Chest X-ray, AP view. Patient: 59 years old, sex F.
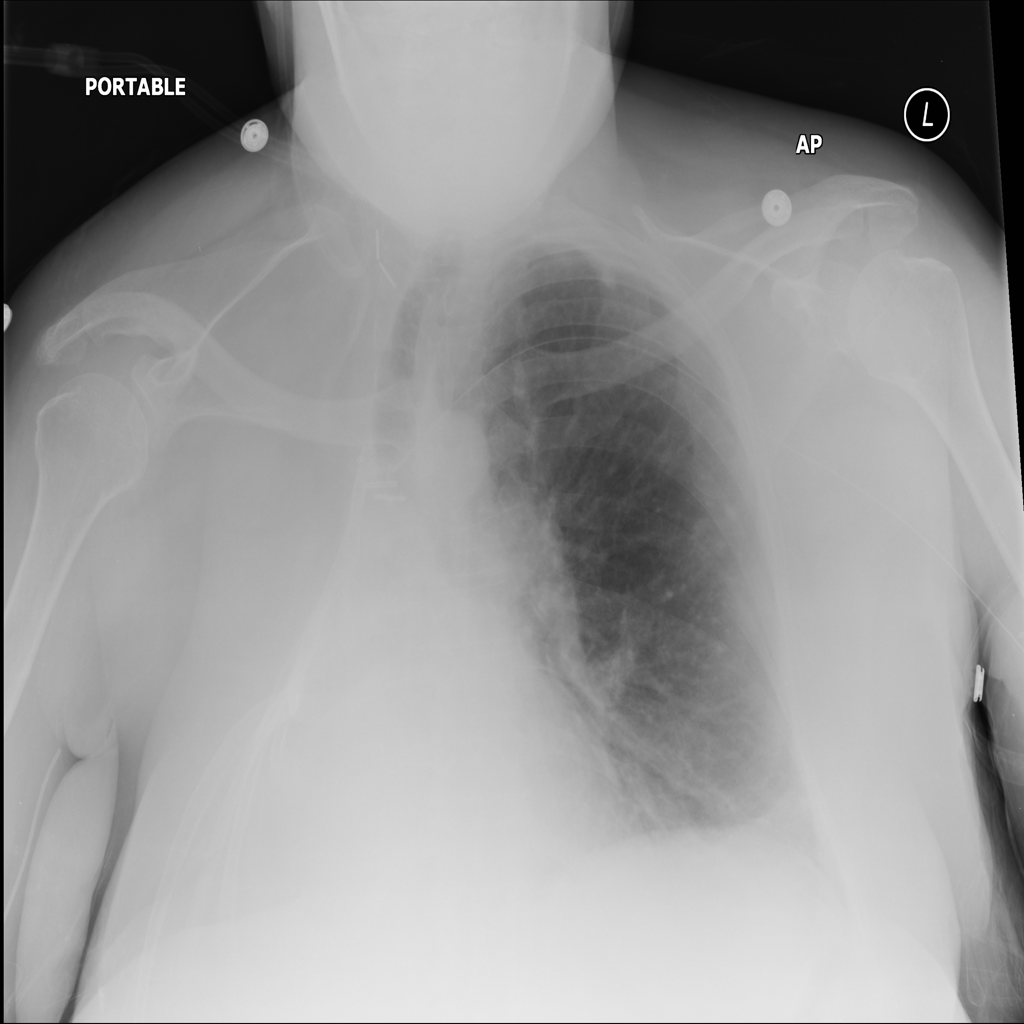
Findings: No Finding